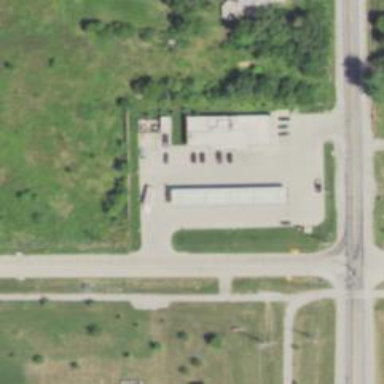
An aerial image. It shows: Convenience shop.